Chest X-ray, AP view. Patient: 35 years old, sex M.
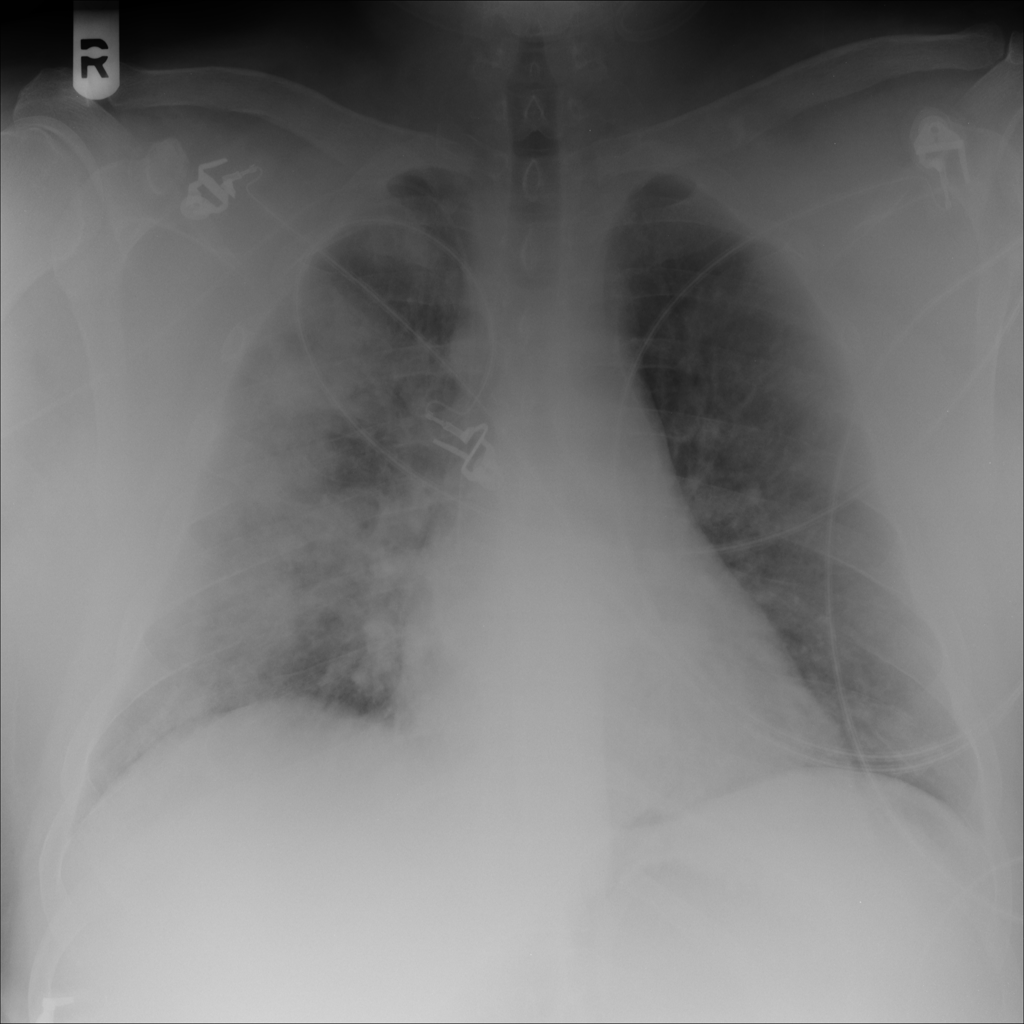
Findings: Infiltration, Nodule